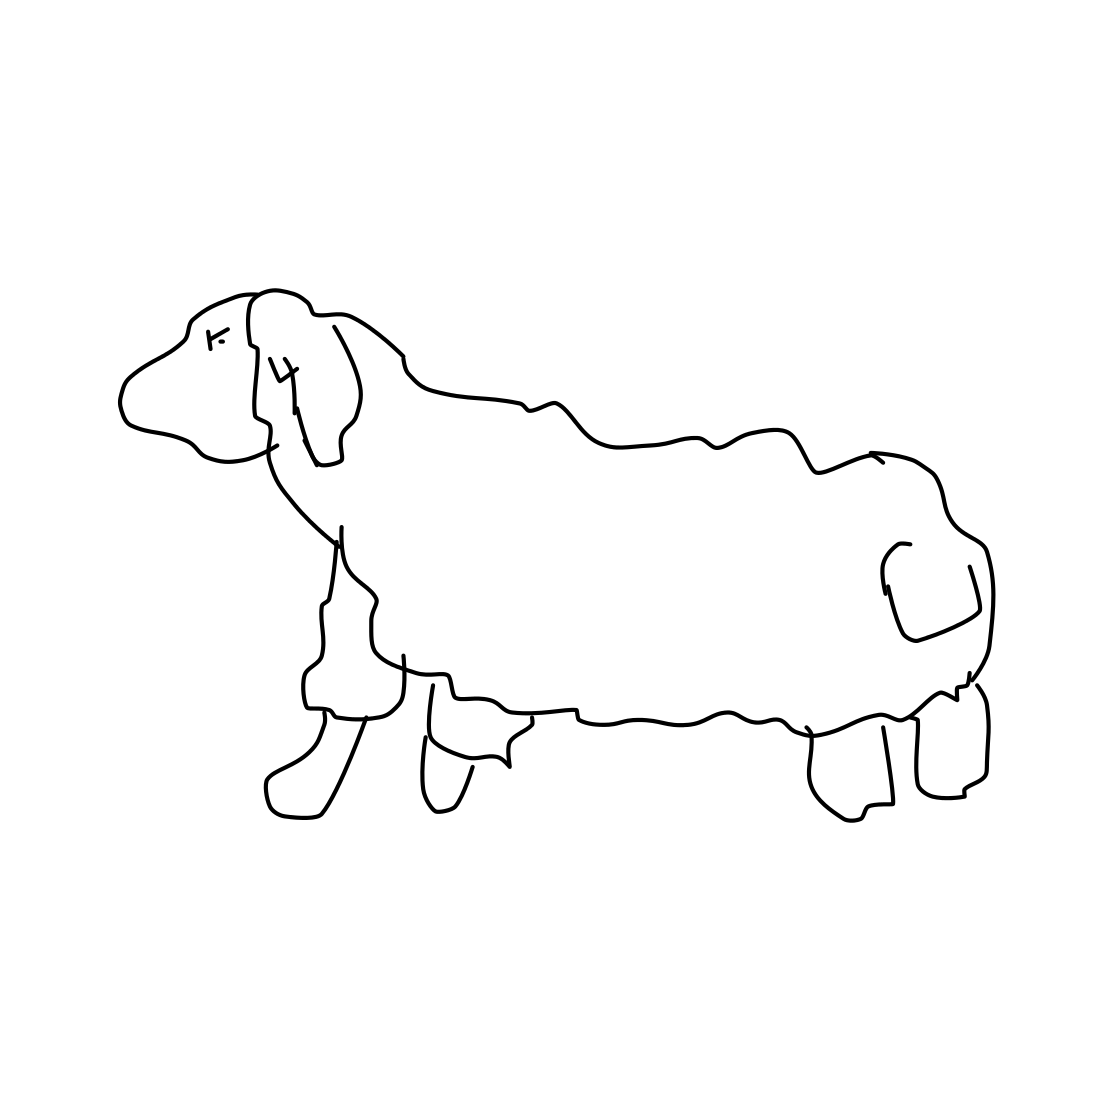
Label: sheep